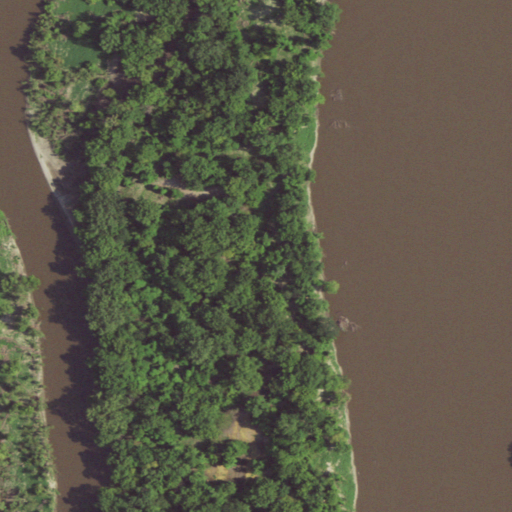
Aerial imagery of island in Illinois named Hackley Island containing woody wetlands, open water, and herbaceous wetlands